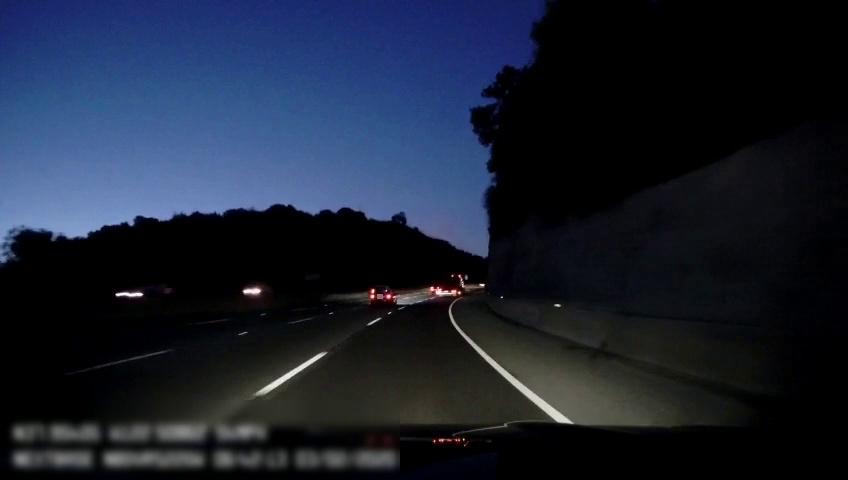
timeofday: Night
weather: Other
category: Drivable Space
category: Vehicles | Car
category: Vehicles | Car
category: Vehicles | Car
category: Vehicles | Truck
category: Lanes | Current Lane
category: Lanes | Current Lane
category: Lanes | Alternate Lane
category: Lanes | Alternate Lane